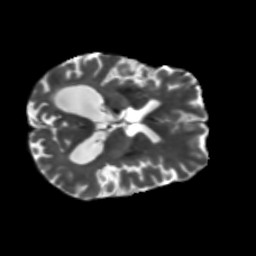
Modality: T2w
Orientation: axial
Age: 75
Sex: male
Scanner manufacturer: siemens
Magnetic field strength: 3 T
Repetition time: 5.47 s
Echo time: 0.0854 s